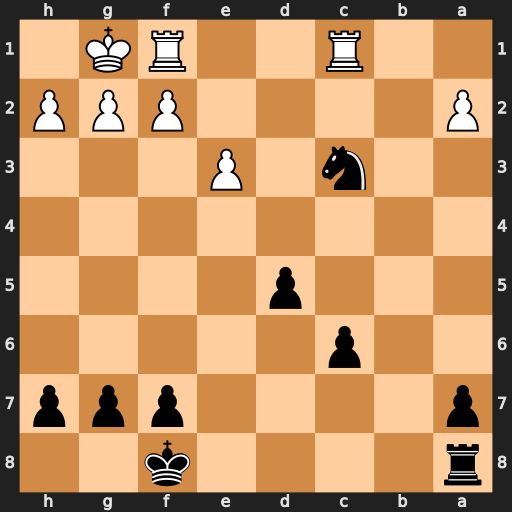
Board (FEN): r4k2/p4ppp/2p5/3p4/8/2n1P3/P4PPP/2R2RK1
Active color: b
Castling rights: -
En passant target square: -
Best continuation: Ne2+ Kh1 Nxc1